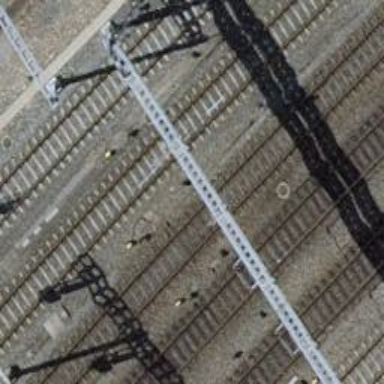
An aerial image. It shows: Single-track electrified railway with contact line.